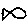
Label: fish